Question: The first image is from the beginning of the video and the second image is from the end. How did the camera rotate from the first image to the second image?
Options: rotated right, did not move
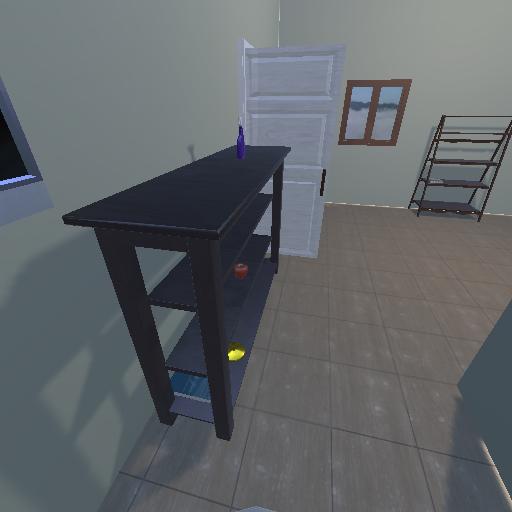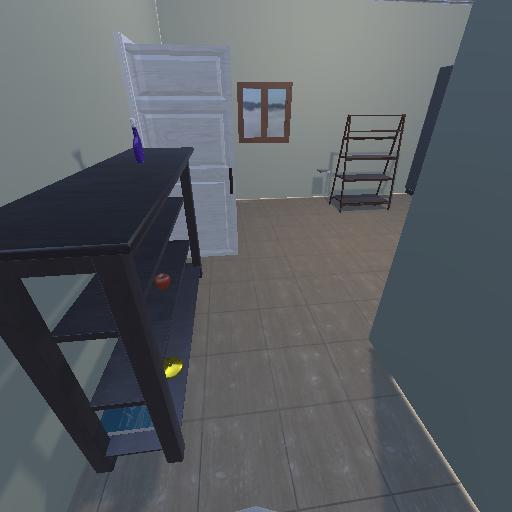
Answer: rotated right